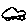
Label: car